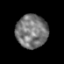
Tissue: prostate
Cell type: T cells
Senescence score: 0.2931
Nuclear area (px): 1025
Mean DAPI intensity: 119.871